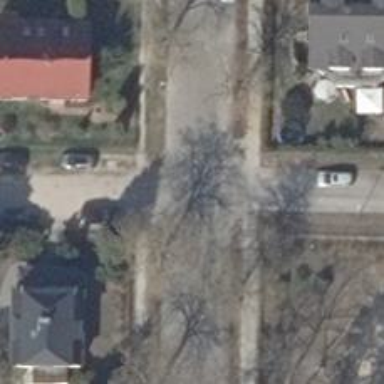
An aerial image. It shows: Residential road with sidewalk on the left side.